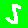
Digit: 5